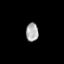
Tissue: lung
Cell type: Others
Senescence score: 0.209
Nuclear area (px): 225
Mean DAPI intensity: 171.284